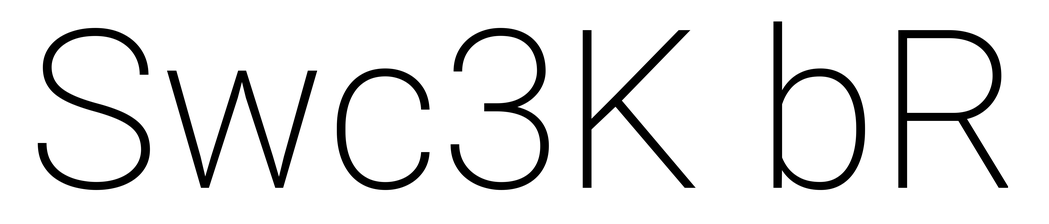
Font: Roboto_ExtraLight